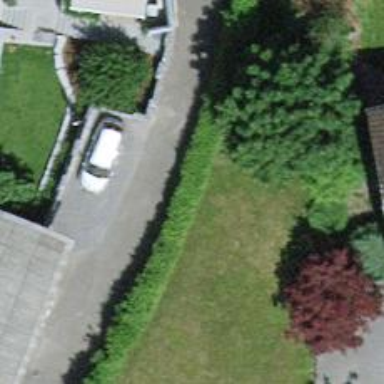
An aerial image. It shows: Hedge acting as barrier.